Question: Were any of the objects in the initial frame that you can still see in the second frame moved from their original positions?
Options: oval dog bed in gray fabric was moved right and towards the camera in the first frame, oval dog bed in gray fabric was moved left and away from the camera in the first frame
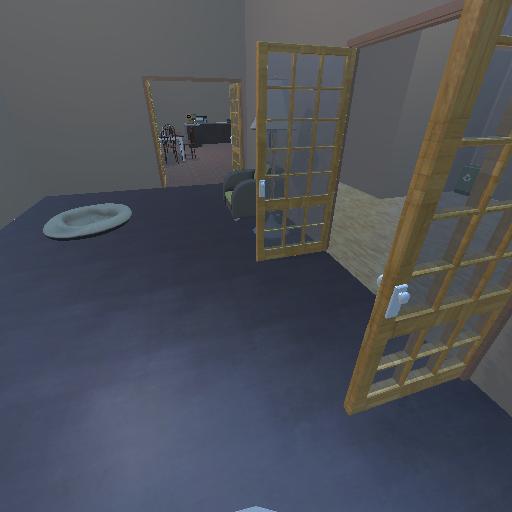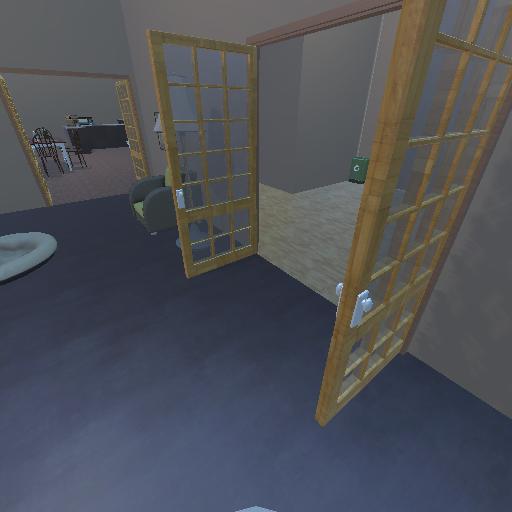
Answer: oval dog bed in gray fabric was moved right and towards the camera in the first frame